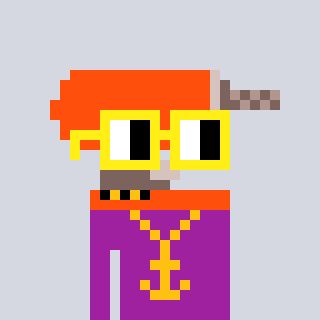
a pixel art character with square yellow glasses, a drill-shaped head and a magenta-colored body on a cool background